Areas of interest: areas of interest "Park Square"
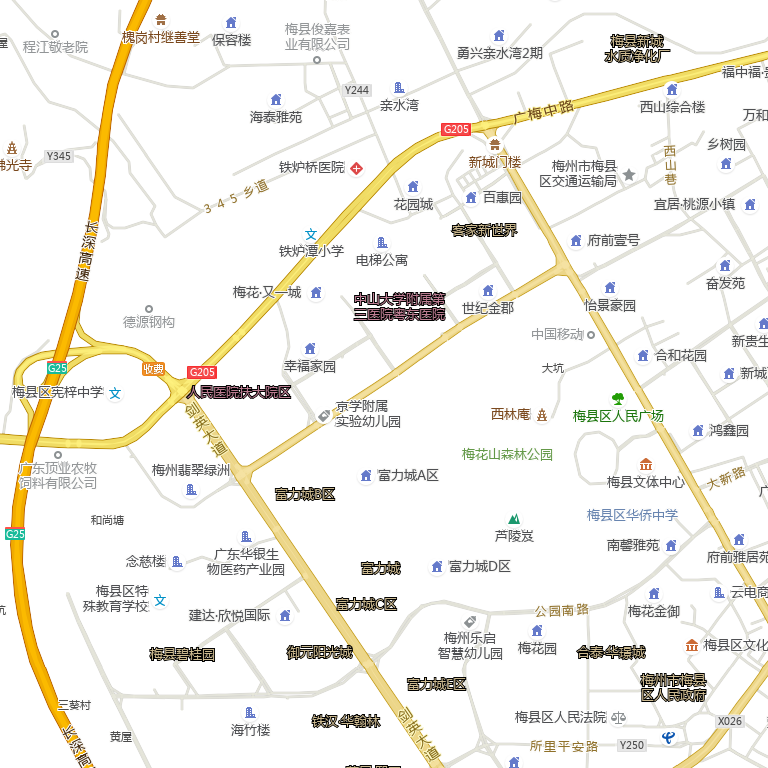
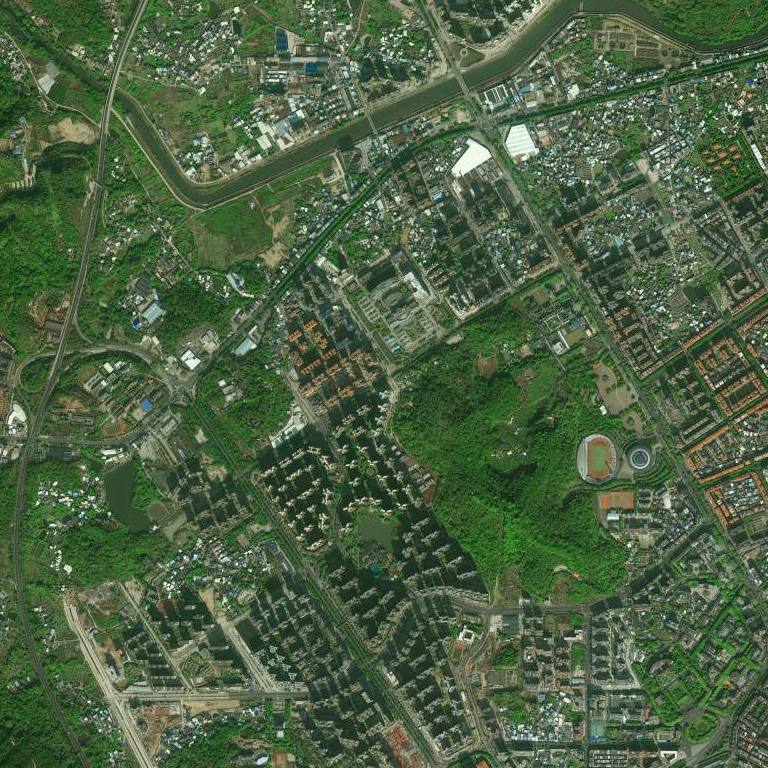